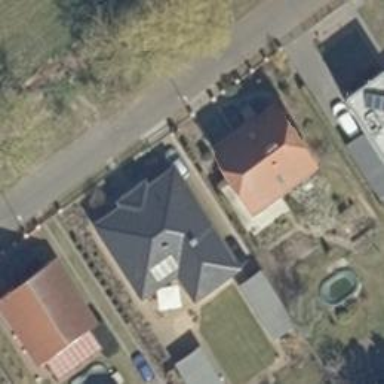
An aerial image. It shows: Detached building with hipped roof.